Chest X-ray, PA view. Patient: 67 years old, sex M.
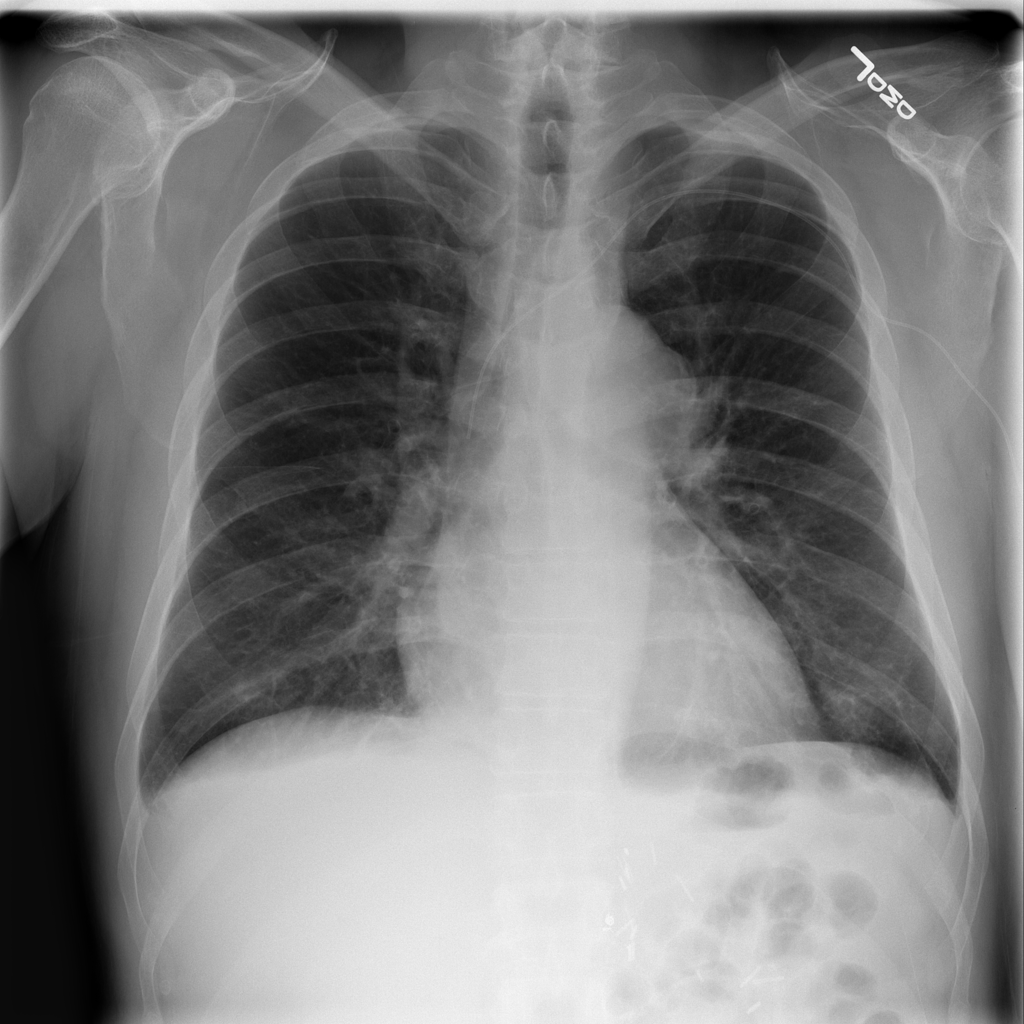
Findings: Edema, Effusion, Nodule